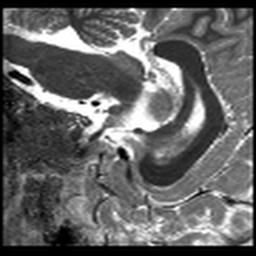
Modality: T1map
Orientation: sagittal
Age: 21
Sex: male